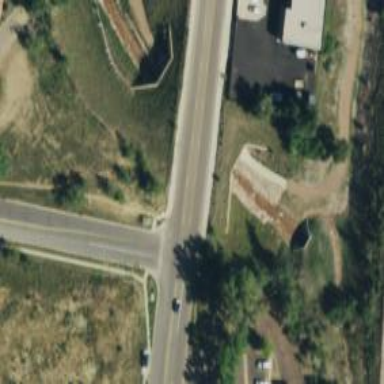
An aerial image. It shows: Stop road.